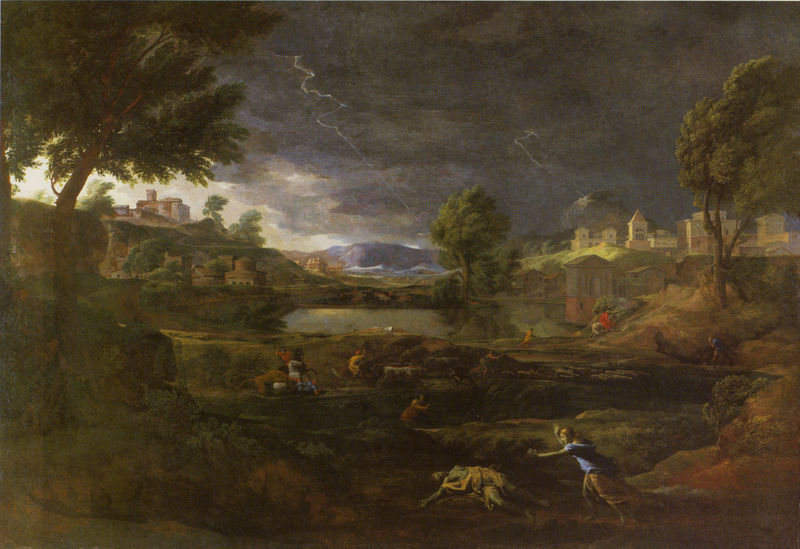
Titel: Paysage orageux avec Pyrame et Thisbé, Gewitterlandschaft mit Pyramus und Thisbe
Künstler: Nicolas Poussin
Standort: Frankfurt (am Main)
Institution: Das Städel, Städelsches Kunstinstitut und Städtische Galerie
Schlagwörter: baum, berg, blau, dunkel, felsen, gemälde, gewitter, himmel, laub, mann, wasser, weiß, wolken, bäume, fluss, frauen, grün, kirchturm, landschaft, menschen, mädchen, ocker, see, stadt, teich, ufer, braun, frau, grau, hell, hintergrund, licht, männer, nacht, schwarz, szene, blick, dach, gebäude, haus, rot, schloss, tier, tiere, weg, wiese, wolke, rock, architektur, leiche, mensch, stein, tod, tot, toter, gesten, öl, erde, horizont, häuser, hügel, natur, strauch, wind, busch, büsche, gebüsch, gewässer, kirche, sonne, sträucher, land, dunkelheit, kind, klassizismus, personen, pflanzen, tal, wald, anhöhe, kinder, pferd, pferde, reiter, turm, weiher, düster, italien, ort, venedig, abhang, laufen, berge, gebirge, hang, dorf, dächer, violett, landschaftsmalerei, herbst, figuren, romantik, angst, schlacht, sturm, unwetter, wetter, architecture, blue, people, red, white, dark, dunkelblau, figures, gold, green, painting, woman, yellow, finster, junge, abendstimmung, flucht, kirchen, regen, burg, kloster, blitze, bedeckt, winde, windig, gewitterwolken, festung, mondschein, leichen, lauf, panik, rennen, gemäuer, landschaftsbild, leichnam, landhaus, blitz, clouds, horses, man, sky, tree, liebende, sturz, building, lake, landscape, nature, orange, water, houses, trees, village, siedlung, death, poussin, fernsicht, tempel, grass, light, geliebte, castle, forst, animals, battle, donner, unheimlich, storm, bauten, children, town, wals, city, rain, thunder, pond, gewitterwolke, verletzter, figure, blue dress, run, friedrich, work, giorgione, lightning, städel, mannn, nicolas, scared, fear, la tempesta, thisbe, running, scenery, thunderstorm, dark cloud, nblitz, dunkelgruen, räuber, überfall, caspar, fallen figure, running woman, 천둥 번개가 치는 저녁 무렵에 호수 근처에 사람들이 있다., lnadschaftsbild